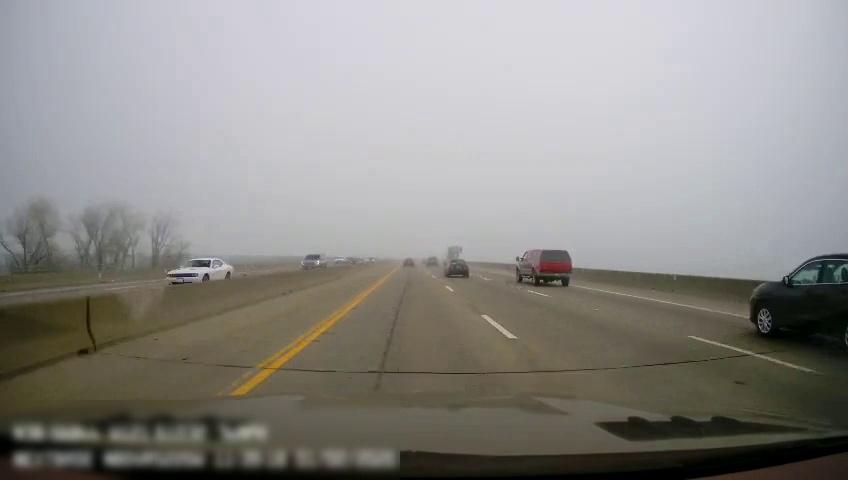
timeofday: Day
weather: Cloudy
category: Drivable Space
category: Drivable Space
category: Vehicles | Car
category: Vehicles | SUV
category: Vehicles | Car
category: Vehicles | SUV
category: Vehicles | Other LV
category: Vehicles | Truck
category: Vehicles | SUV
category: Vehicles | Car
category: Vehicles | Car
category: Lanes | Current Lane
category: Lanes | Current Lane
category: Lanes | Alternate Lane
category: Lanes | Alternate Lane
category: Lanes | Alternate Lane
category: Lanes | Opposite Lane
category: Lanes | Opposite Lane